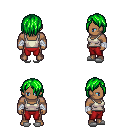
a pixel art fantasy rpg character, male body template, human, dark skin, white pirate shirt, red pants, green bangs hairstyle, white cloth bandages, white slippers, four views (front, back, left, right), 2x2 character sprite sheet, small pixel art, hard edges, no anti-aliasing